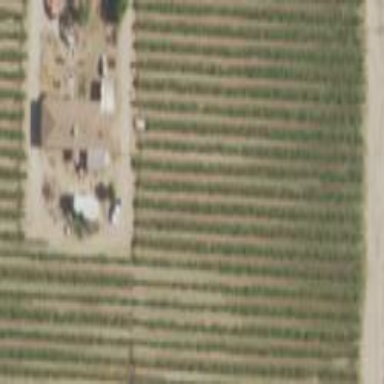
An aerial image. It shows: Vineyard.